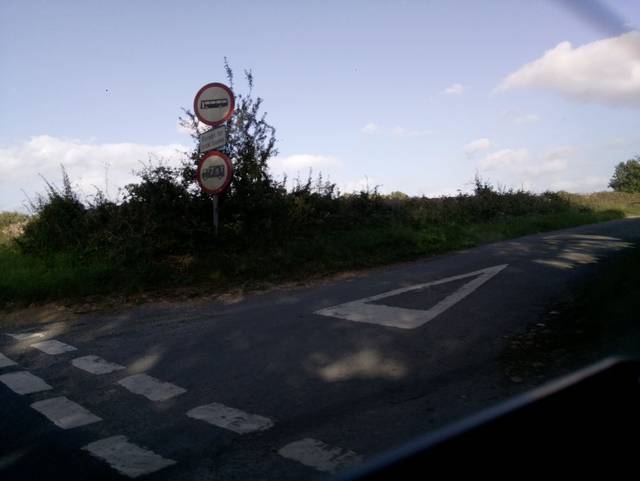
Region: United Kingdom
Coordinates: 51.921, -1.767